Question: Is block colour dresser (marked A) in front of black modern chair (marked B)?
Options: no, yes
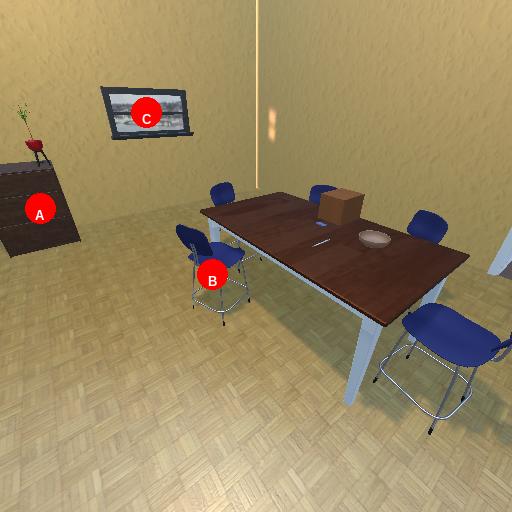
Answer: no